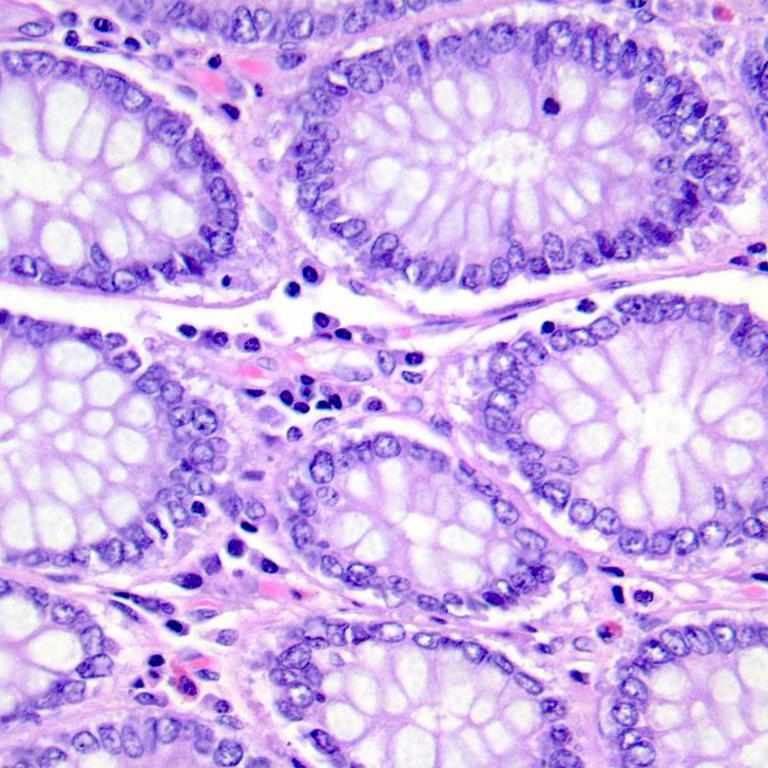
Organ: colon
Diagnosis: benign